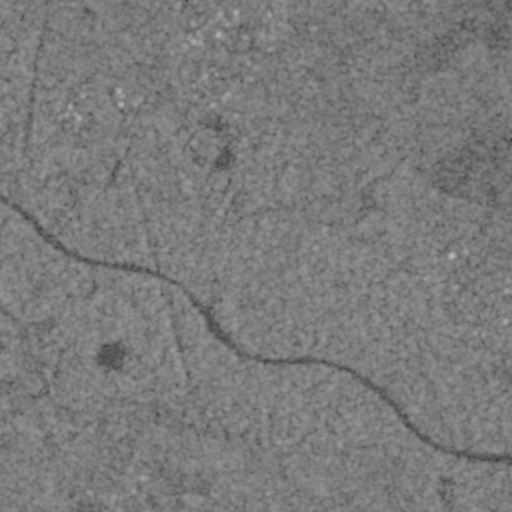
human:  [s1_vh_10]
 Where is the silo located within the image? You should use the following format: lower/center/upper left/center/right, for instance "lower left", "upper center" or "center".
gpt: The silo is located in the upper left of the image.
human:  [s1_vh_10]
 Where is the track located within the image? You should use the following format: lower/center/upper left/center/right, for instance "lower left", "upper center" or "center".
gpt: The track is located in the upper center of the image.
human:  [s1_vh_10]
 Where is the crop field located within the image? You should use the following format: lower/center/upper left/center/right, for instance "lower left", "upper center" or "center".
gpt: There is no crop field in the image.

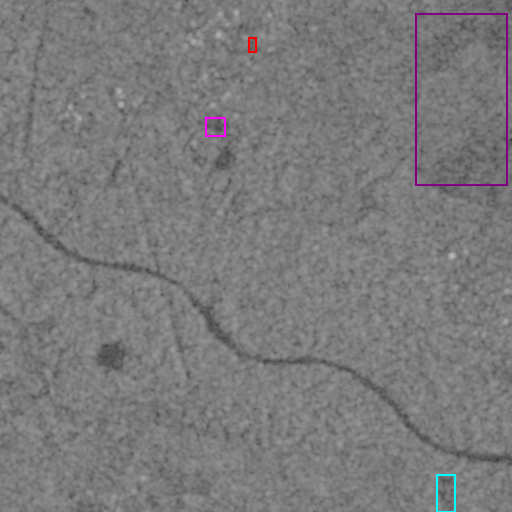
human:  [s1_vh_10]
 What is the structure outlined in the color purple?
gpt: The structure outlined in purple is a crop field.
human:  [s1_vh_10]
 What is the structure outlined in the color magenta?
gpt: The structure outlined in magenta is a park.
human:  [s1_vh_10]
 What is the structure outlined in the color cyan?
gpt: The structure outlined in cyan is a stadium.
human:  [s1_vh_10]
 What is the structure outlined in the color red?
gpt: The structure outlined in red is a track.
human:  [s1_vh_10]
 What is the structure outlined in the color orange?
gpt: There is no orange outline.